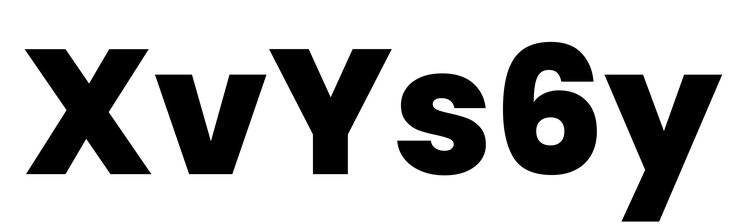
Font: Poppins-ExtraBold